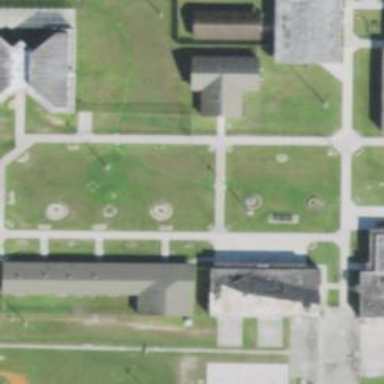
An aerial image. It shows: Prison.